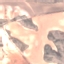
Land use / land cover class: HerbaceousVegetation